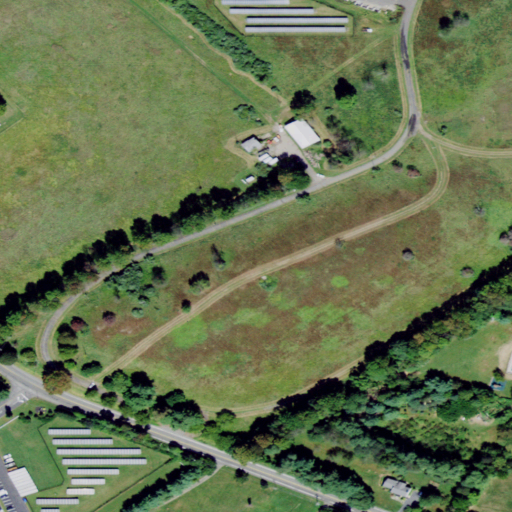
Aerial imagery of mountain in New Jersey named Seward Hill containing pasture, open development, deciduous forest, low intensity development, and medium intensity development